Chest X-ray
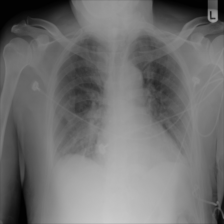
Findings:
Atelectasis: positive
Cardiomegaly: negative
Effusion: negative
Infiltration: negative
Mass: negative
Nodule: positive
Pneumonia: negative
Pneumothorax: negative
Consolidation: negative
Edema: negative
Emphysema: negative
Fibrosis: negative
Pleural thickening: negative
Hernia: negative